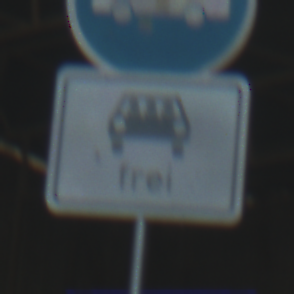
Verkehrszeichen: MehrfachbesetzePersonenkraftwagenFrei
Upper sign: Busssonderstreifen
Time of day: Midday
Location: Indoor (Urban)
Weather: NotSpecified
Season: NotSpecified
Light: Natural